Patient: sex M, age 62
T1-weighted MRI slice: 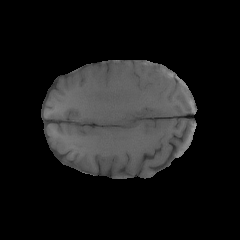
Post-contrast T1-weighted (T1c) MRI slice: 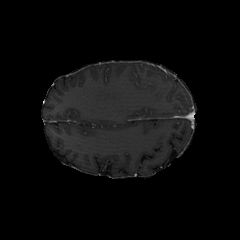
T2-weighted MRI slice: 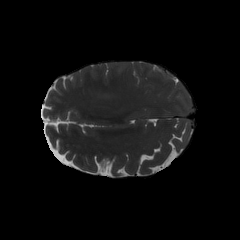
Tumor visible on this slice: yes
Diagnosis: Glioblastoma, IDH-wildtype
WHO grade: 4